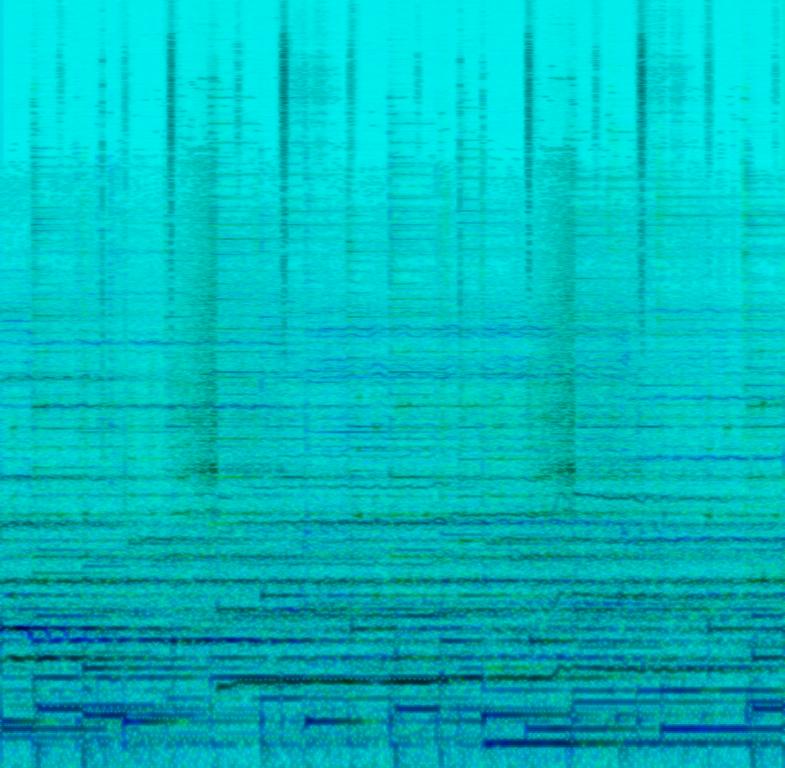
Thissong contains two acoustic guitars panned to both sides of the speakers finger picking a repeating melody. In the background a synth pad/drone is playing a continuous chord in the mid- to high range. A female voice is adding a vocal melody in a higher register along with different flute sounds repeating the same melody. The elements are spread across the sides of the speakers. A shaker is holding the rhythmic part with reverb. This song may be playing for a slow ecstatic dance.